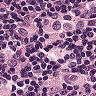
Metastatic tissue present: yes